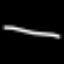
Label: line